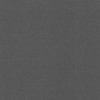
Label: dusty